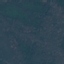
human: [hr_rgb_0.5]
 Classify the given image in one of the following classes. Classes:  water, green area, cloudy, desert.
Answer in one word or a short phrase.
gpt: green area